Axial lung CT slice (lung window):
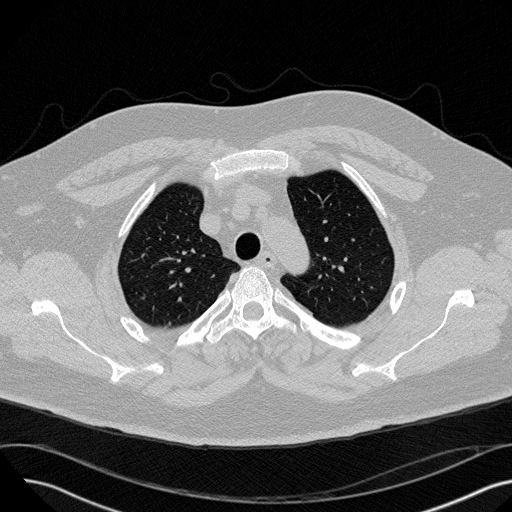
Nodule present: no